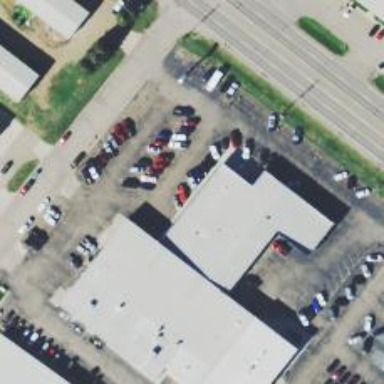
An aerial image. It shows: Retail building that houses car shop.